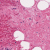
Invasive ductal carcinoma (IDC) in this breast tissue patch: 0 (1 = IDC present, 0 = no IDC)